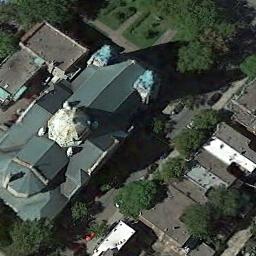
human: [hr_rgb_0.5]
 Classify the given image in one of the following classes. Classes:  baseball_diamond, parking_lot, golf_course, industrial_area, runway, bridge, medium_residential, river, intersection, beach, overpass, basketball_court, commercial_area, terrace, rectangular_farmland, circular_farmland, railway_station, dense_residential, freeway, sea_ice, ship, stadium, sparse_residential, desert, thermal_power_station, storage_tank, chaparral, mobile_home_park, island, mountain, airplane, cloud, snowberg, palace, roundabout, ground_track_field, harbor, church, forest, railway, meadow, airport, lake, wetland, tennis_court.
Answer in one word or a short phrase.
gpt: church